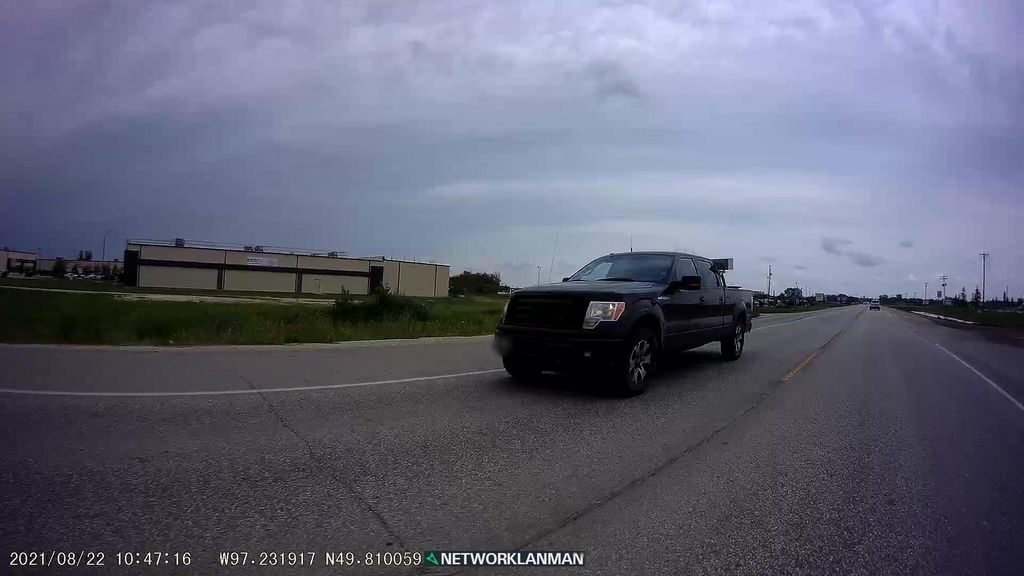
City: winnipeg